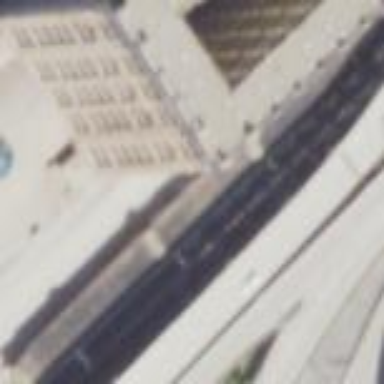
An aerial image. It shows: Light rail platform with shelter for public transport.